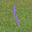
Label: 1